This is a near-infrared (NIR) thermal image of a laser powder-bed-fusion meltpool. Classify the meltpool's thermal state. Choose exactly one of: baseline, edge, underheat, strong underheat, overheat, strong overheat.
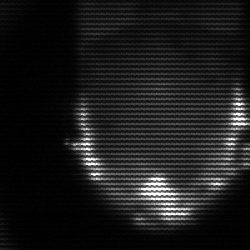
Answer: baseline